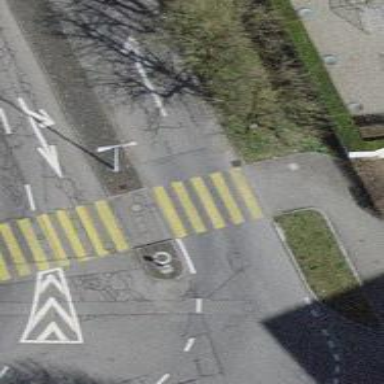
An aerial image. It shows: Uncontrolled zebra crossing on the road.